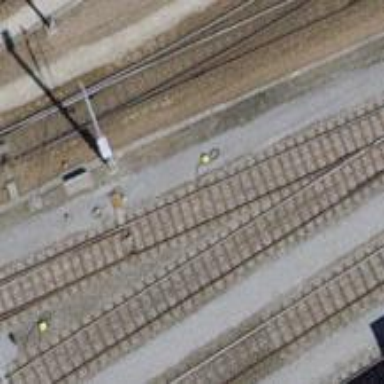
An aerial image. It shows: Rail spur service.